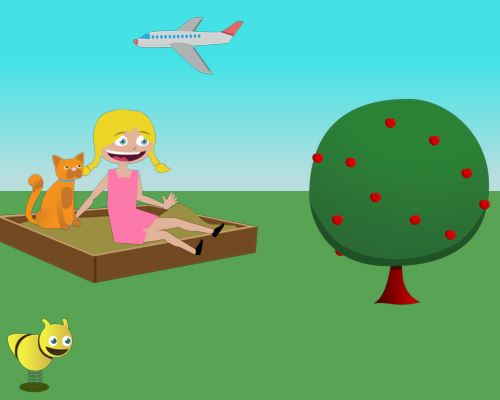
A small apple tree is on the right, a plane on the left, and a cat in a sandbox. Jenny sits in the sandbox, playing with the cat.